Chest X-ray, PA view. Patient: 52 years old, sex M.
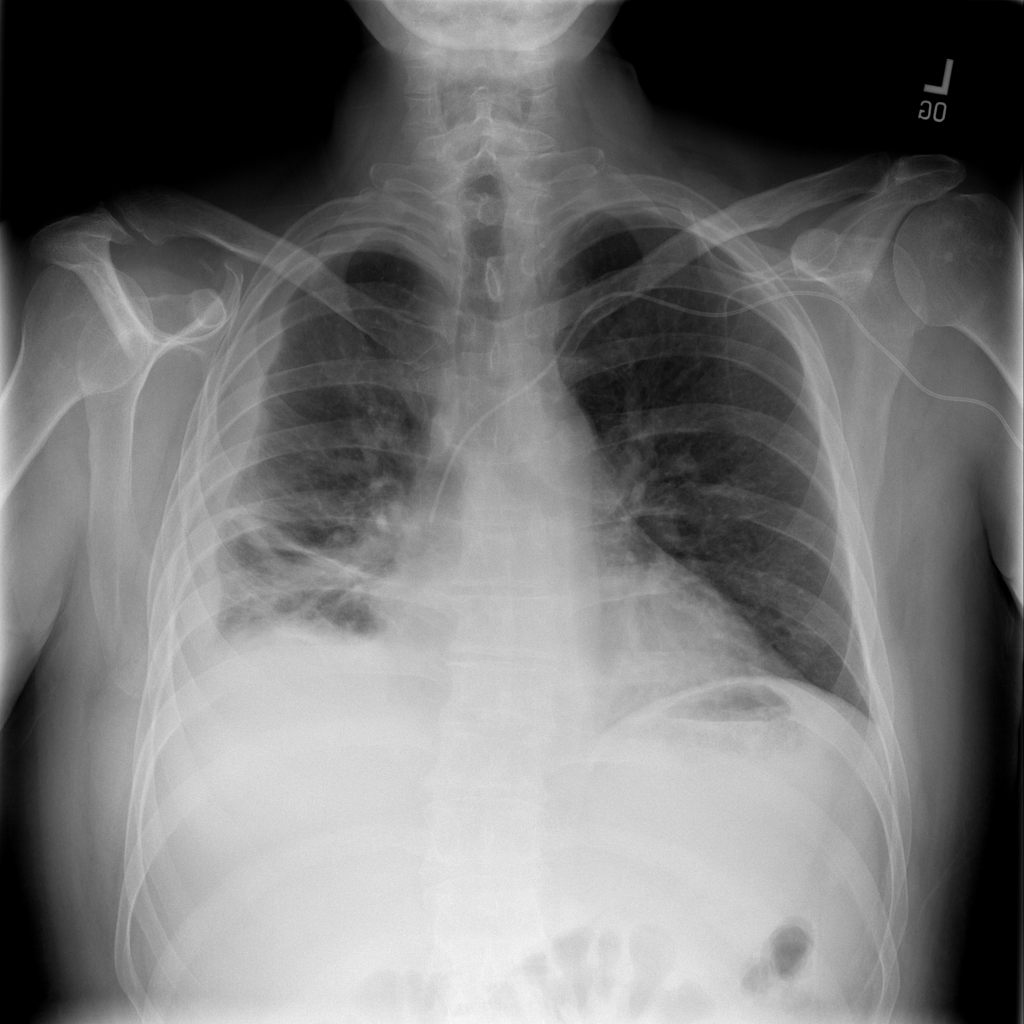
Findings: No Finding